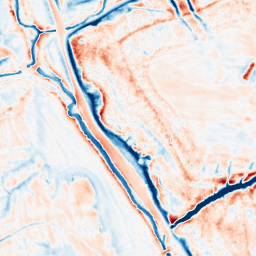
Category: edge_preserving
Decomposition family: anisotropic_diffusion
Decomposition parameters: iterations: 50
kappa: 100
gamma: 0.2
Upsampling method: linear_exact
Upsampling parameters: scale: 4
Upsampling scale: 4